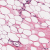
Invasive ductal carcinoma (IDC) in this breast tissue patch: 0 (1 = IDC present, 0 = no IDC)